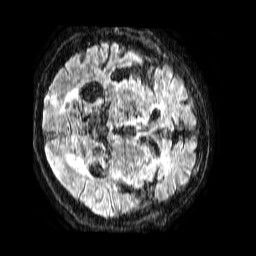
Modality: FLAIR
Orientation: axial
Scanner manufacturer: philips
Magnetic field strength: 1.5 T
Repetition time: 4.8 s
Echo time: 0.3 s